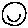
Label: smiley face